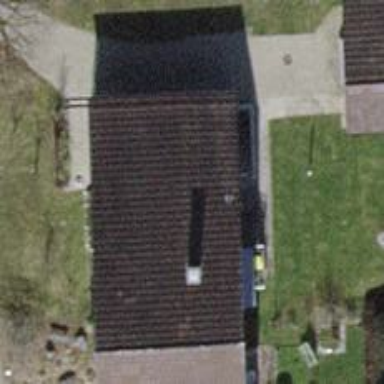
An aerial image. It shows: Semidetached house with tile roof.